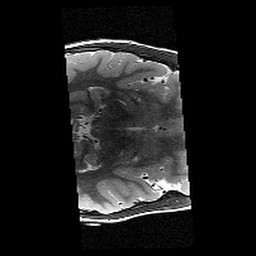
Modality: T2w
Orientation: axial
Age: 9
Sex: female
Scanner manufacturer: siemens
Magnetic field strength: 3 T
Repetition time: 9.23 s
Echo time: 0.067 s